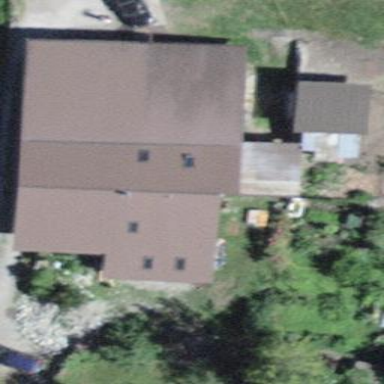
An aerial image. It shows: Residential building.